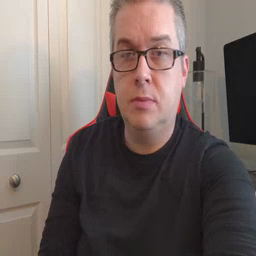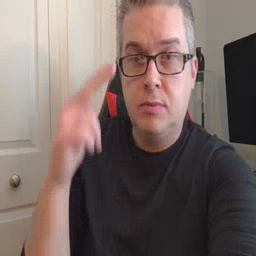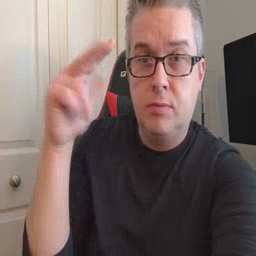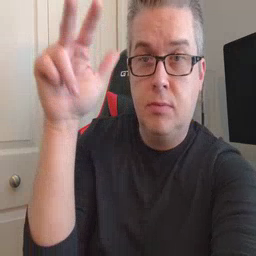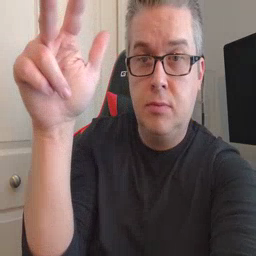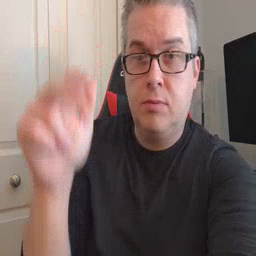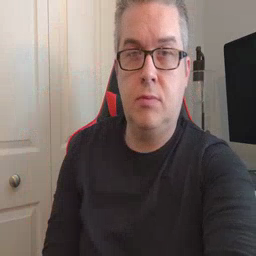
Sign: helicopter